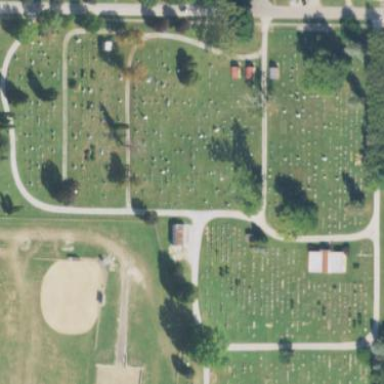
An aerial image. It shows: Cemetery.